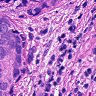
Metastatic tissue present: no